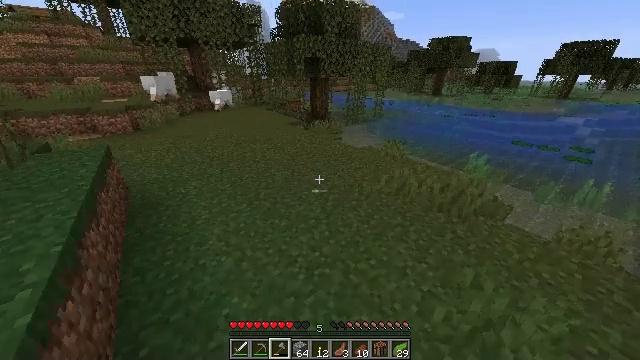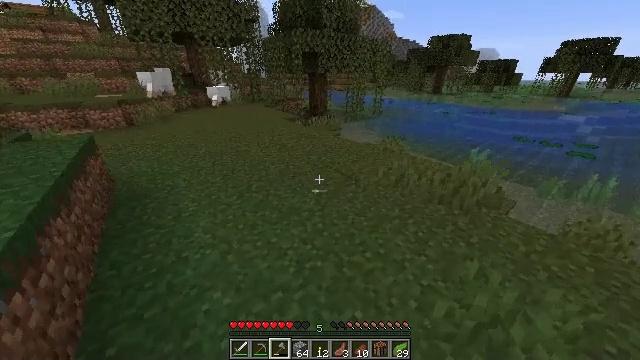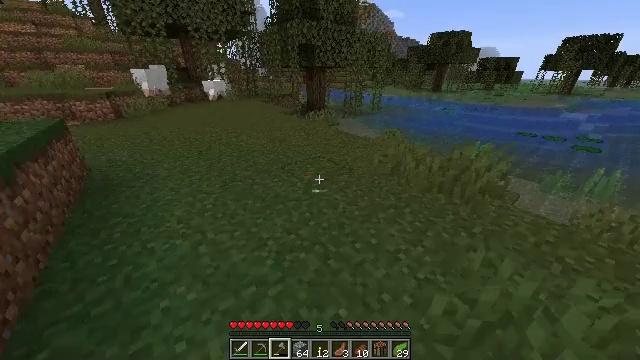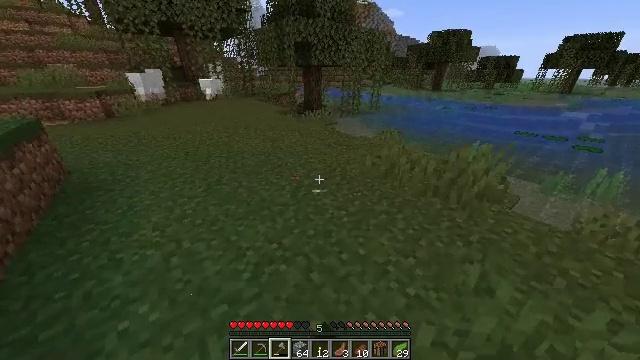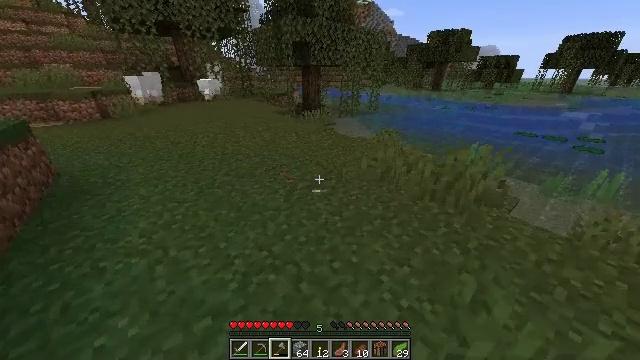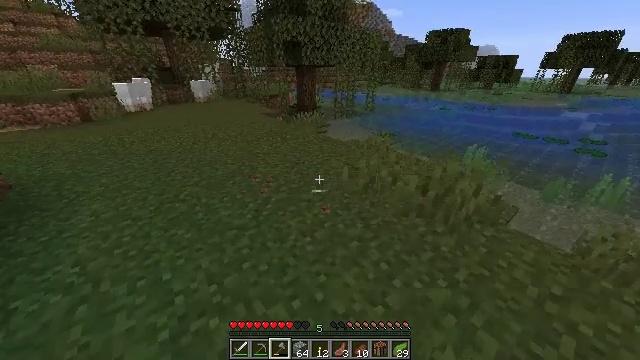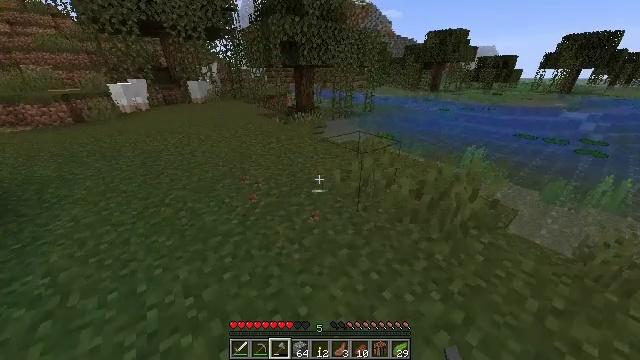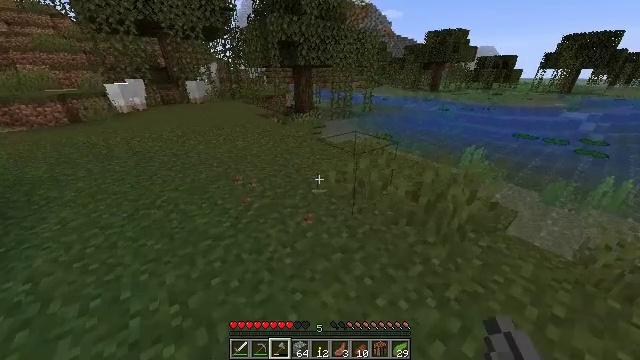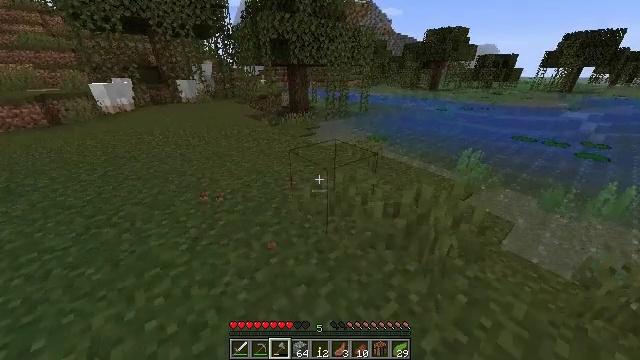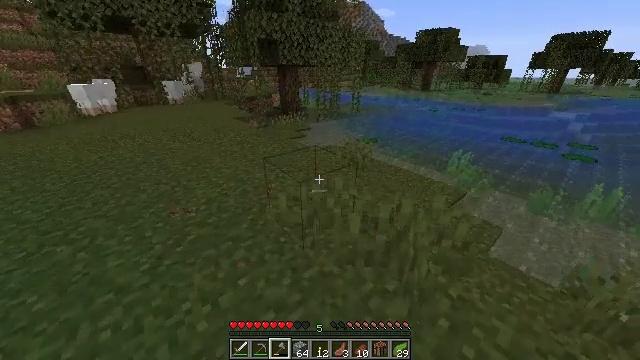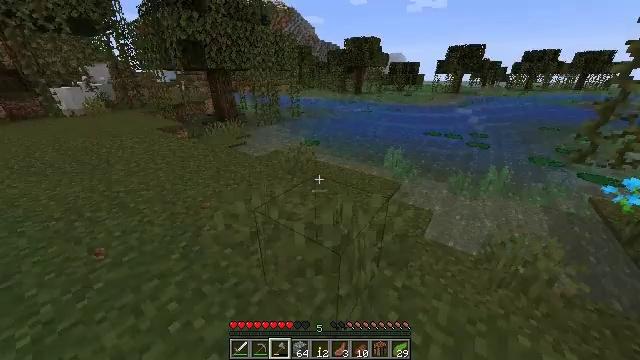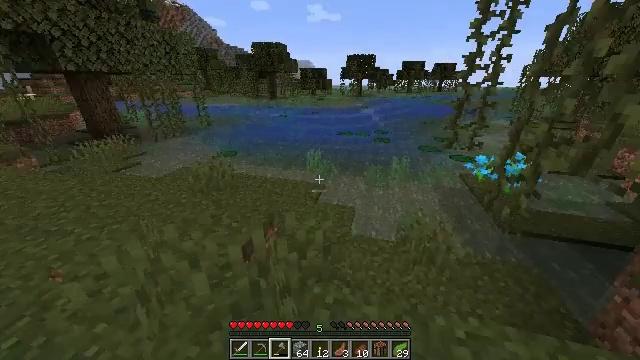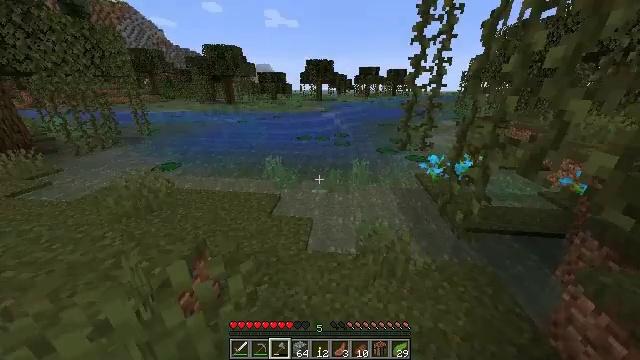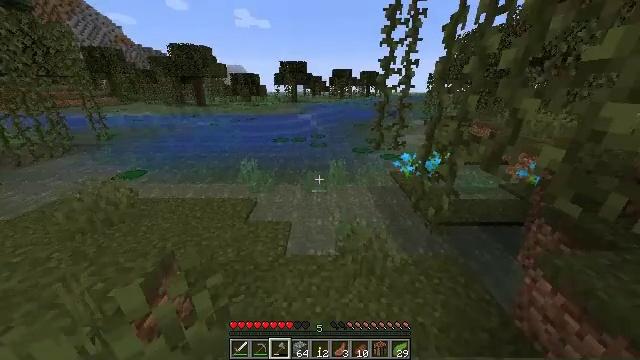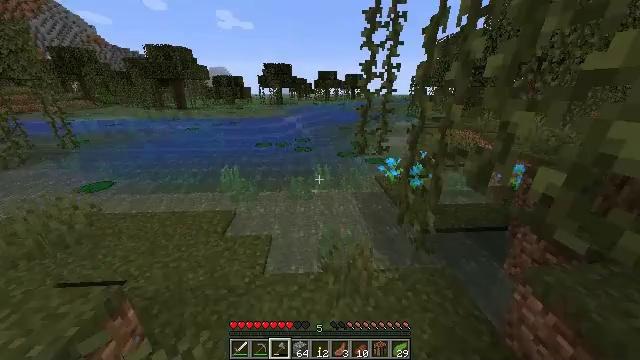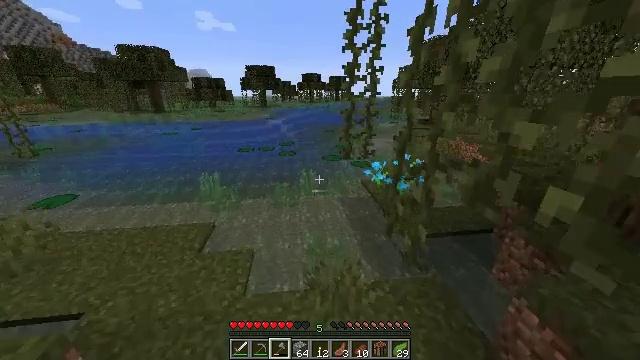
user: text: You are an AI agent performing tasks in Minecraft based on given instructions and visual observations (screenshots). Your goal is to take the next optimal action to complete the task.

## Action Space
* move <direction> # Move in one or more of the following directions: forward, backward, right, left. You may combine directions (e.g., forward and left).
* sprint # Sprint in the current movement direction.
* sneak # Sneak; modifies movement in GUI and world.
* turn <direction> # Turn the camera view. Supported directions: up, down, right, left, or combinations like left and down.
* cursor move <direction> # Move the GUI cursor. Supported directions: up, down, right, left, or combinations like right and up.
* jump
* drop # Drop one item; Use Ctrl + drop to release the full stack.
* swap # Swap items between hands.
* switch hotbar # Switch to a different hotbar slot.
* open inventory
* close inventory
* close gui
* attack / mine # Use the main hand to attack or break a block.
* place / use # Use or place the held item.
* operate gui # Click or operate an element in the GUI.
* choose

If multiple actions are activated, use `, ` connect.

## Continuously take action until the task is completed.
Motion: motion action
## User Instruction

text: Collect sugar cane near water sources.
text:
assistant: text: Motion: move forward and move right
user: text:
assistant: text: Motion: move forward and move right, attack / mine
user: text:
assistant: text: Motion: move forward and move right, attack / mine
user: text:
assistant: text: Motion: move forward and move right, attack / mine
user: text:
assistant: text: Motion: move forward and move right, attack / mine
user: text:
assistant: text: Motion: move forward and move right, attack / mine
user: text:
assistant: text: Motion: move forward and move right
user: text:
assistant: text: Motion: move forward and move right
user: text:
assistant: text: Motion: move forward and move right, turn right
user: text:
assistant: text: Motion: move forward and move right, turn right
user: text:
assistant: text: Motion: move forward and move right, turn right and up
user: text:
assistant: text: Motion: move forward and move right, turn right
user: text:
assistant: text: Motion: move forward and move right, turn right
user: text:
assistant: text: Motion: move forward, turn right
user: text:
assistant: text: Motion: move forward, turn right
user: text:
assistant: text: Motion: move forward, turn right
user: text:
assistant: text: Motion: move forward, turn right
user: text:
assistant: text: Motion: move forward
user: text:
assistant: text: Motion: move forward
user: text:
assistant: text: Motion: move forward
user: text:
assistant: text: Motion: move forward, turn right
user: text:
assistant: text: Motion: move forward, turn right
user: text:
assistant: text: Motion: move forward, turn right
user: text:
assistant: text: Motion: move forward, turn right, jump
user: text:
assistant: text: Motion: move forward, turn right, jump
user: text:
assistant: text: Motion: move forward, turn right, jump
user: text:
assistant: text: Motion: move forward, turn right, jump
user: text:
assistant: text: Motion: move forward, turn right, jump
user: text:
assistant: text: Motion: move forward, turn right, jump
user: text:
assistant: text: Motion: move forward, turn right, jump